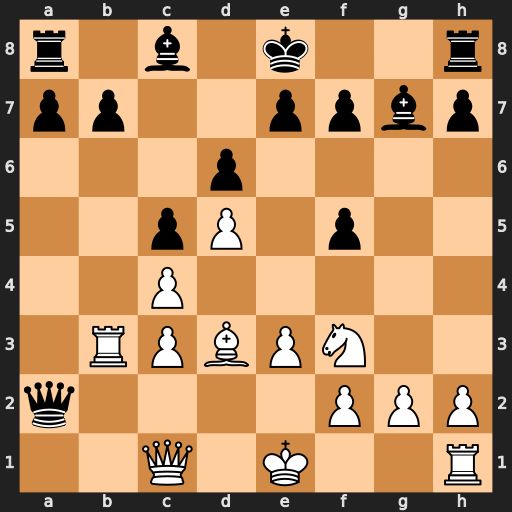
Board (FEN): r1b1k2r/pp2ppbp/3p4/2pP1p2/2P5/1RPBPN2/q4PPP/2Q1K2R
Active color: w
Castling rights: Kkq
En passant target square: -
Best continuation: Ra3 Qxa3 Qxa3